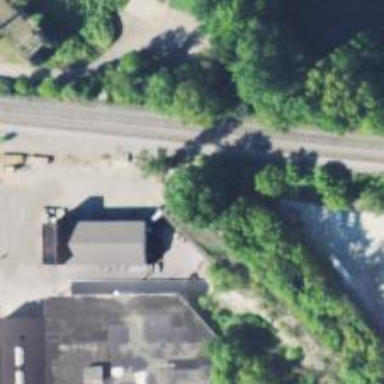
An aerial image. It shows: Abandoned railway.